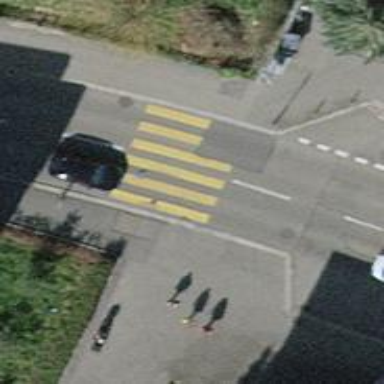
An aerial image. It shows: Uncontrolled zebra crossing on the road.